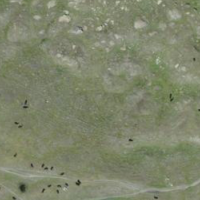
EUNIS habitat code: 26
Species observed at this site:
Sibbaldia procumbens